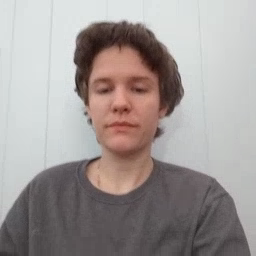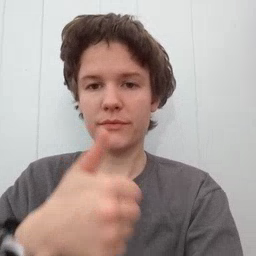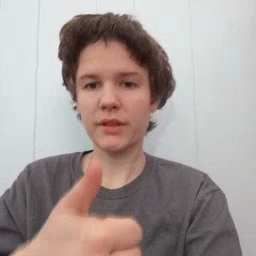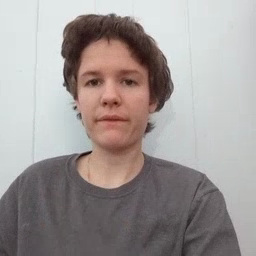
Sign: yourself